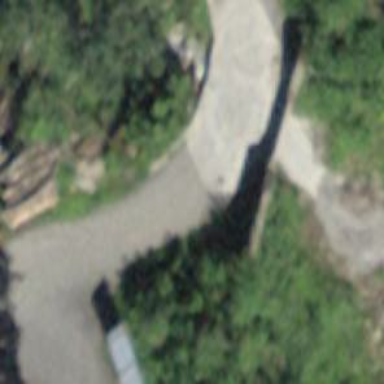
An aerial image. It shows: Track road on gravel surface leading over bridge with grade 2 track type.